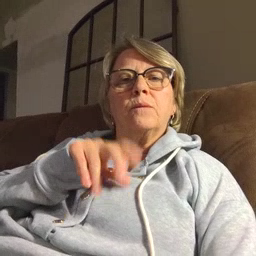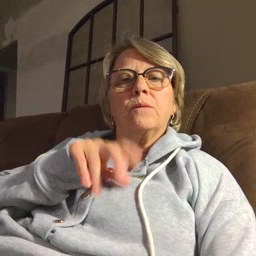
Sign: chocolate